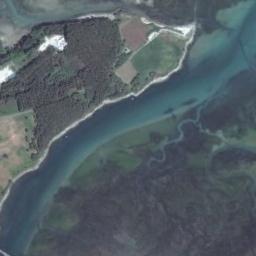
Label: river